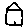
Label: house